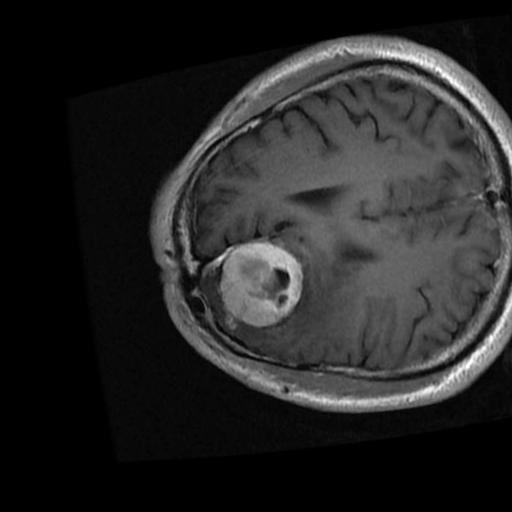
Label: brain_menin